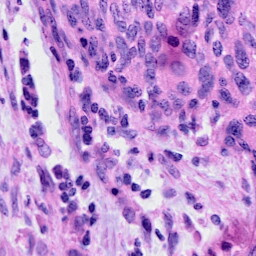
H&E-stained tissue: Cervix